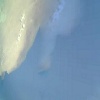
Label: water